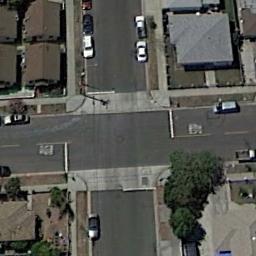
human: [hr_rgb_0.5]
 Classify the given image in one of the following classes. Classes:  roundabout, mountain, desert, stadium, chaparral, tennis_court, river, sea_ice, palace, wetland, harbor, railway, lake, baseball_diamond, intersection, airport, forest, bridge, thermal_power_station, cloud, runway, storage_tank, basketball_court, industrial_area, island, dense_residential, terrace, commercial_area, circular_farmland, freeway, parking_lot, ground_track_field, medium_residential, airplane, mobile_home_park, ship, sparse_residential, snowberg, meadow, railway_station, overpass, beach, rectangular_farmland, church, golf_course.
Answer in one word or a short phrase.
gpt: intersection